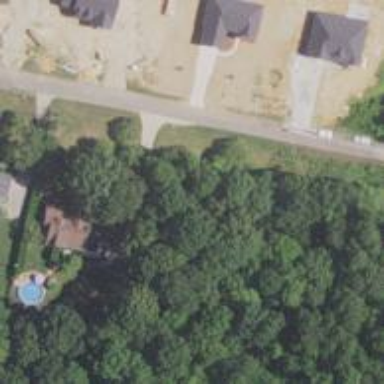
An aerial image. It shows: Driveway.